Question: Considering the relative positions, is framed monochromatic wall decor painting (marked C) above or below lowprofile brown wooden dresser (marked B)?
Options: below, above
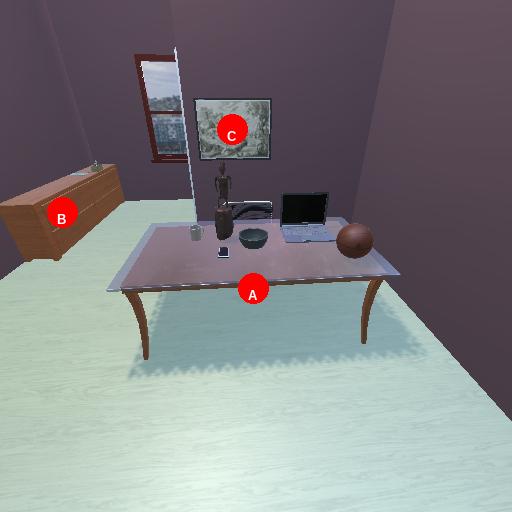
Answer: below